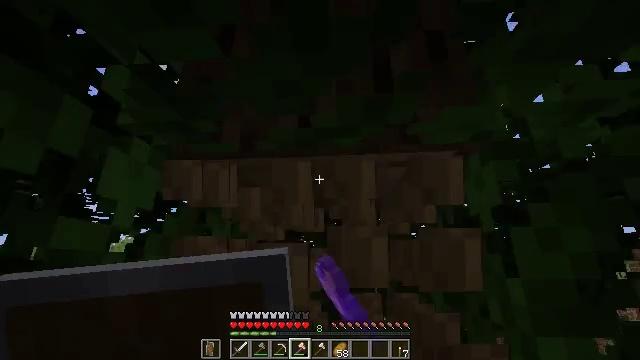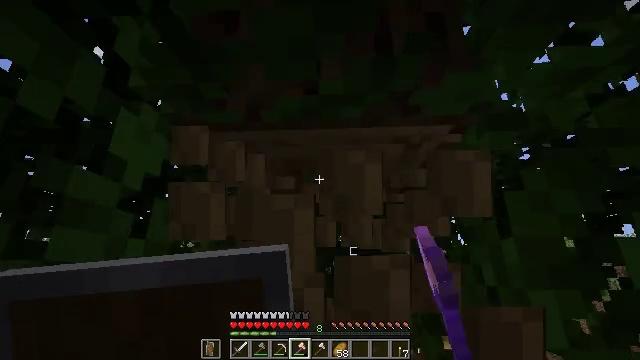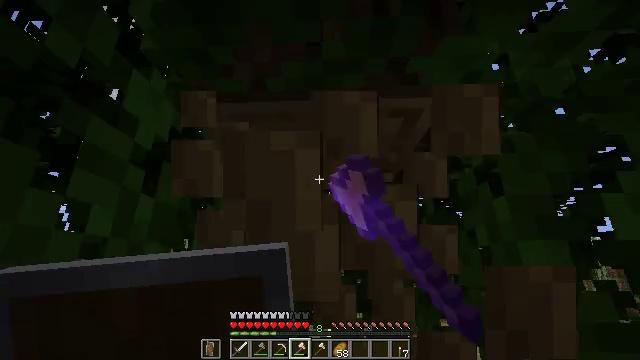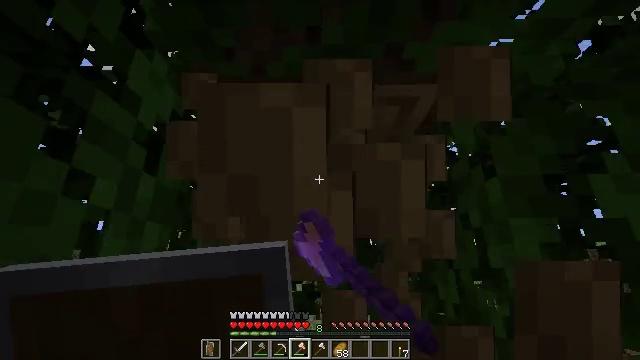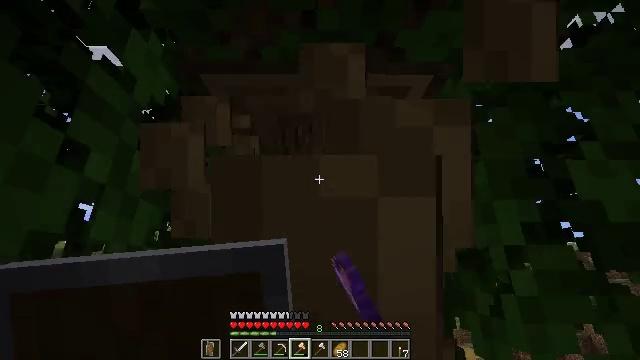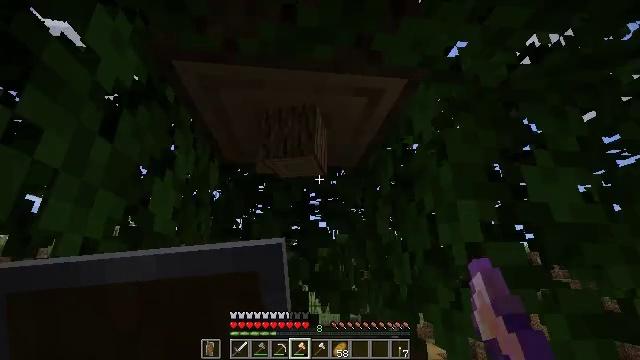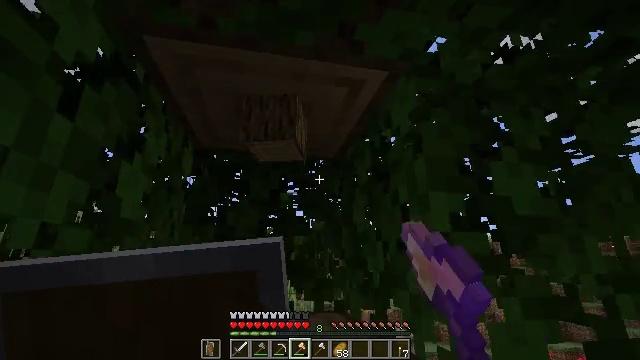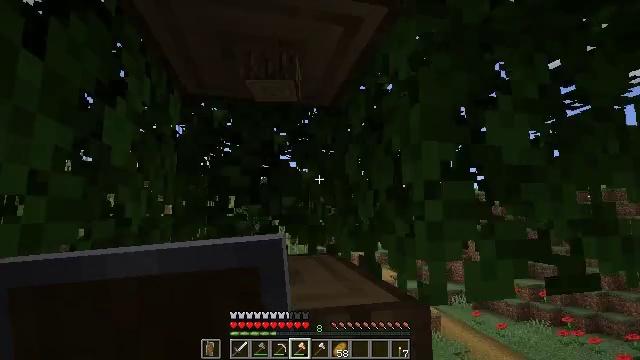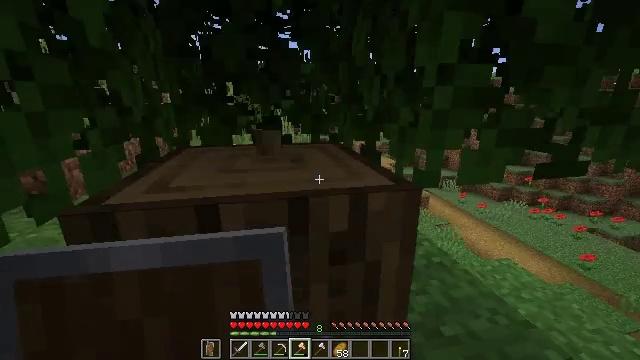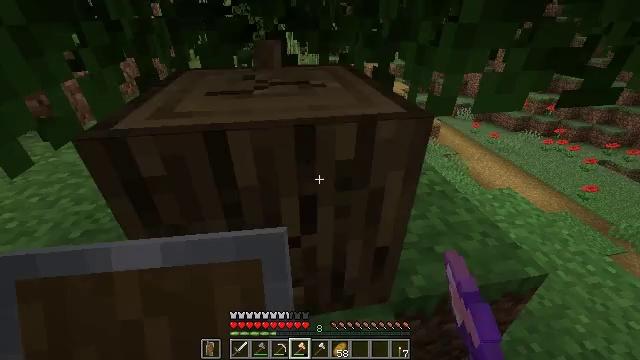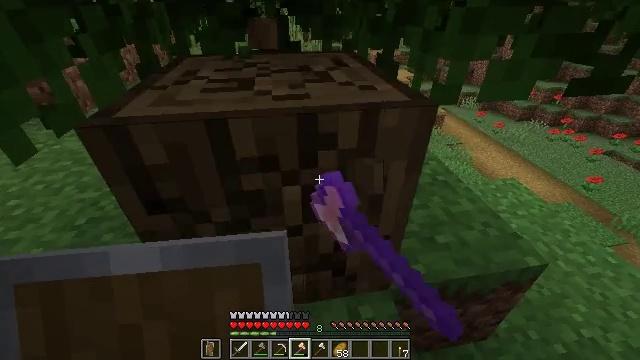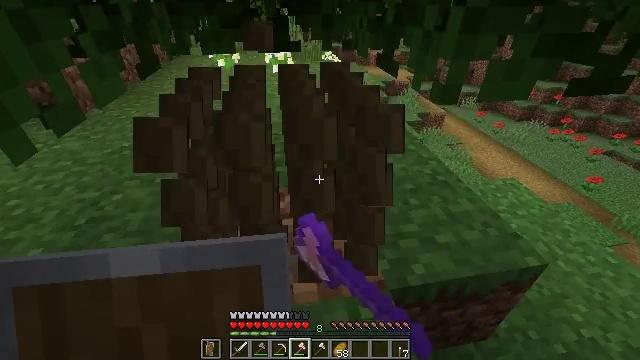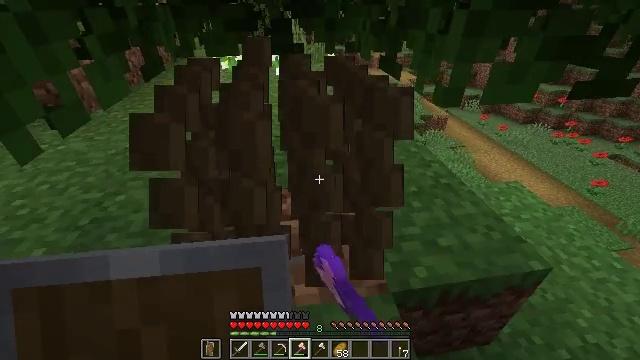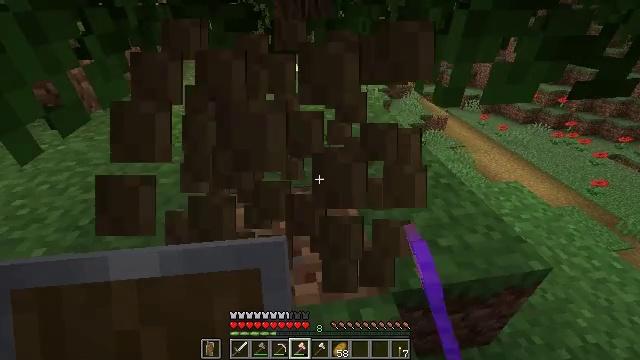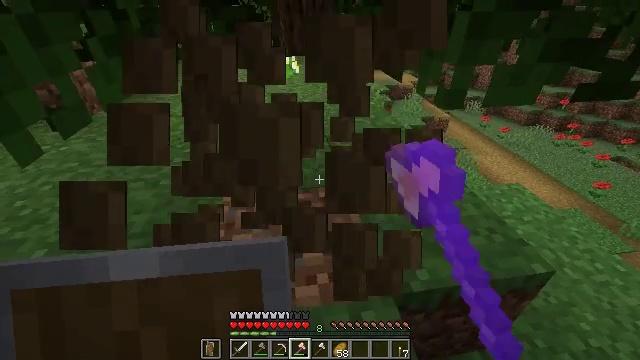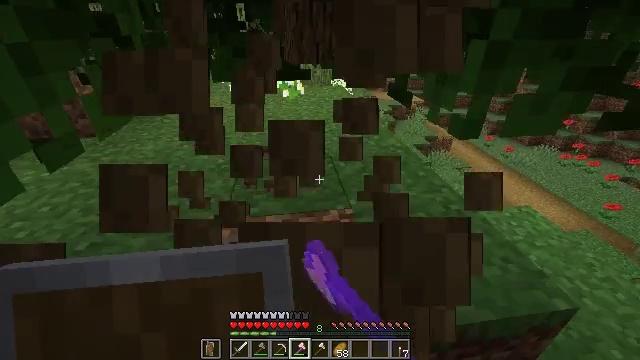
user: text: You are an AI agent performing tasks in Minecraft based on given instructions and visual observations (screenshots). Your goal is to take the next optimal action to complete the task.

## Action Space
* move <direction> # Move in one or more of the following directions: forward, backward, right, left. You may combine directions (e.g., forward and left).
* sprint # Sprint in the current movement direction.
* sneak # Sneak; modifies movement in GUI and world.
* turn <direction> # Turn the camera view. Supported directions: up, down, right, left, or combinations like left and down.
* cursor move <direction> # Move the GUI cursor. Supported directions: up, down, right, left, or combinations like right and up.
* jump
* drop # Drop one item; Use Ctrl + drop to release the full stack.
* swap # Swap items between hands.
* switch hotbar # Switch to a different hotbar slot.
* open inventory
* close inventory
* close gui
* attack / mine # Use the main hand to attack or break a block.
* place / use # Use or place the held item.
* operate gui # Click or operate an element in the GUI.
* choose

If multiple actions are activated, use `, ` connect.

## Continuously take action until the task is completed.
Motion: motion action
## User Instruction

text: Chop down the oak log.
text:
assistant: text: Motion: sneak, turn right, attack / mine
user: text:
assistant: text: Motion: sneak, attack / mine
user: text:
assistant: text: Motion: sneak, attack / mine
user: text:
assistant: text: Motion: sneak, turn right, attack / mine
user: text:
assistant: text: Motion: sneak, turn right, attack / mine
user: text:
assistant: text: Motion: sneak, turn right and down, attack / mine
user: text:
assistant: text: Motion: sneak, turn right and down, attack / mine
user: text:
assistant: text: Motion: sneak, turn down, attack / mine
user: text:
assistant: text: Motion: sneak, turn left and down, attack / mine
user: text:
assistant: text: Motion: sneak, turn down, attack / mine
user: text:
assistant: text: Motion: sneak, attack / mine
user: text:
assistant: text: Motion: sneak, attack / mine
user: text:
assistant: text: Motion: sneak, attack / mine
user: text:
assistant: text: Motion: move forward, sneak, attack / mine
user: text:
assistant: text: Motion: move forward, sneak, turn up, attack / mine
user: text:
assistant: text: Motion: move forward, sneak, turn left and up, attack / mine
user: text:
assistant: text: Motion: move forward, sneak, turn left and up, attack / mine
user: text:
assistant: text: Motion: move forward, sneak, turn up, attack / mine
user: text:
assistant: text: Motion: move forward, sneak, turn left and up
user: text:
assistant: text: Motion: move forward, sneak, turn up, attack / mine
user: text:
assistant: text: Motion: move forward, sneak, turn left and up, attack / mine
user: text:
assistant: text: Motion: move forward, sneak, turn up, attack / mine
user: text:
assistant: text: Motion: move forward, sneak, turn up, attack / mine
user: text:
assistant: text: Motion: move forward, sneak, turn up, attack / mine
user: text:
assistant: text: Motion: move forward, sneak, turn up, attack / mine
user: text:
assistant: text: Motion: sneak, turn up, attack / mine
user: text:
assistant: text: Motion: sneak, turn up, attack / mine
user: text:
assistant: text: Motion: sneak, turn up, attack / mine
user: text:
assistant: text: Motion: sneak, turn up, attack / mine
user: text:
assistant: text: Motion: sneak, turn up, attack / mine